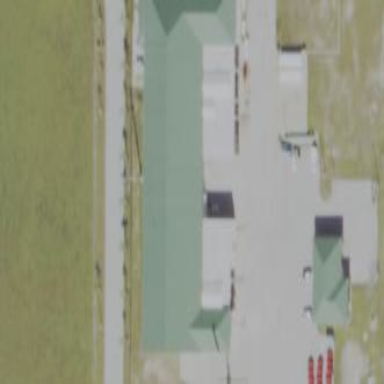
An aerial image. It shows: Industrial building.